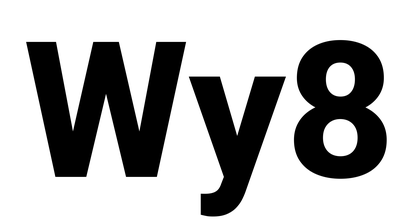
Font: Roboto_ExtraBold